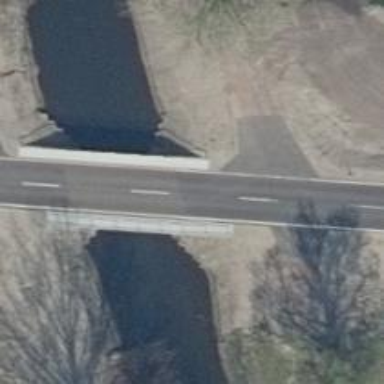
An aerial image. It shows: Secondary road crossing bridge with asphalt surface.